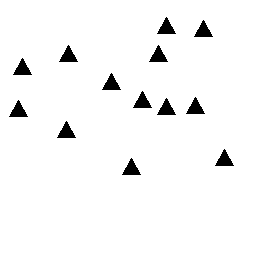
Squares: 0
Triangles: 13
Stars: 0
Total shapes: 13